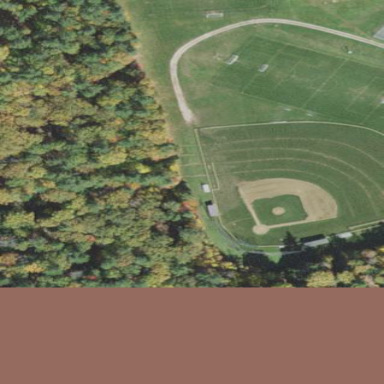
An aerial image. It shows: Baseball pitch for leisure land.